Question: This is a follow-up to this question: <URL>
I'd like to add add a 'User Header Search Path' to my .podspec so that it is added when I compile but I'm not sure how to do this so that it's effect is like this:

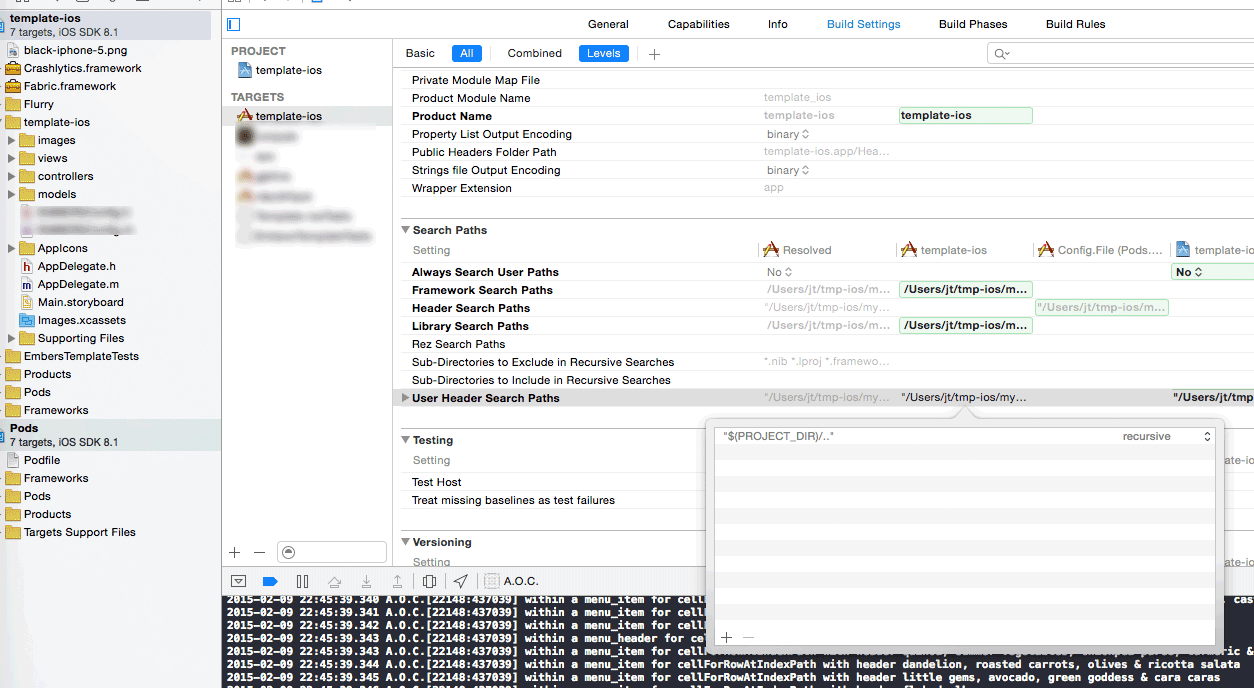
Answer: Add this code to your '.podspec' file:
'''
s.xcconfig = { 'USER_HEADER_SEARCH_PATHS' => '"${PROJECT_DIR}/.."' }
'''
To set path 'recursive':
'''
s.xcconfig = { 'USER_HEADER_SEARCH_PATHS' => '"${PROJECT_DIR}/.."/**' }
'''
I did Google and this <URL> on GitHub helped me.